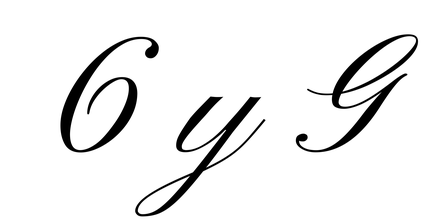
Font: PinyonScript-Regular